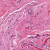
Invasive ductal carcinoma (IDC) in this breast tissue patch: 0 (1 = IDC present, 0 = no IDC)